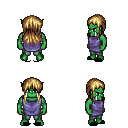
a pixel art fantasy rpg character, male body template, orc, green skin, chain tabard jacket, teal pants, blonde unkempt hairstyle, black slippers, four views (front, back, left, right), 2x2 character sprite sheet, small pixel art, hard edges, no anti-aliasing